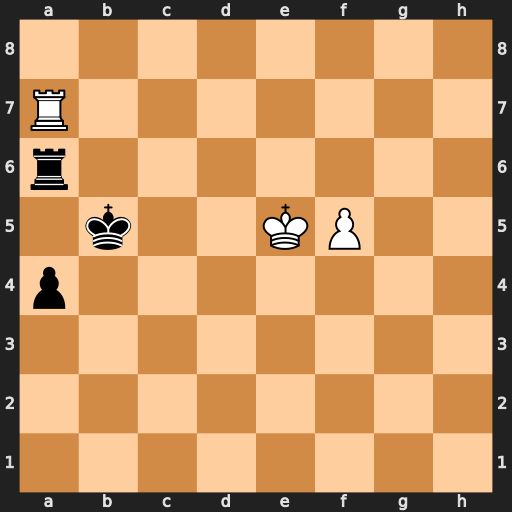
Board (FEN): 8/R7/r7/1k2KP2/p7/8/8/8
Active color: w
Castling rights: -
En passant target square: -
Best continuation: Rxa6 Kxa6 Kd4 a3 Kc3 Kb6 f6 Kc6 f7 a2 Kb2 a1=Q+ Kxa1